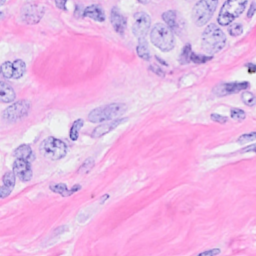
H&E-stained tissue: Breast